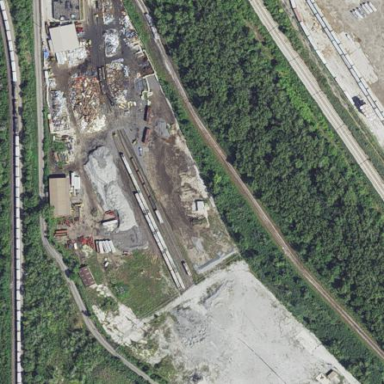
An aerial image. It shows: Industrial area.